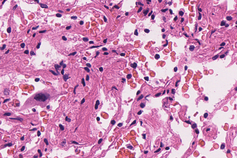
Tumor epithelial tissue: no
Tumor-associated stroma tissue: no
Normal tissue: yes